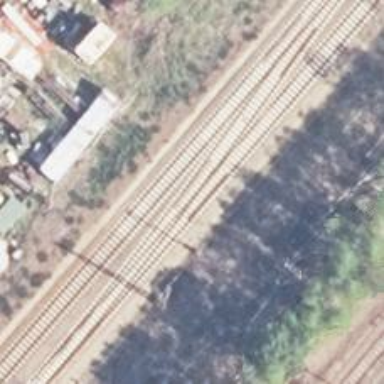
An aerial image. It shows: Railway with electrified contact lines.